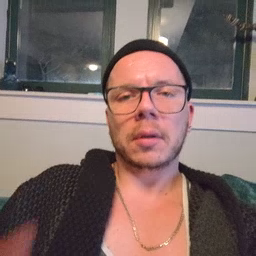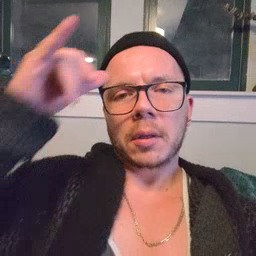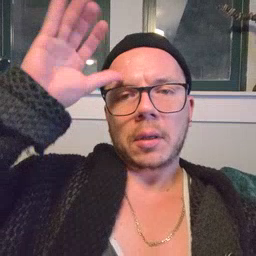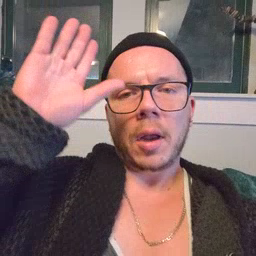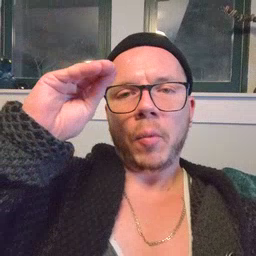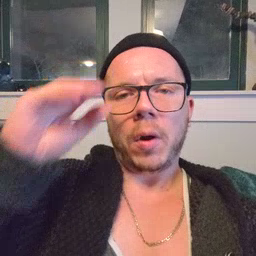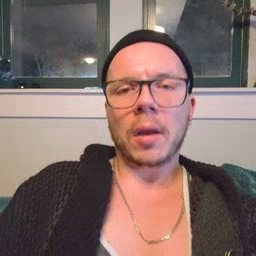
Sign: cowboy